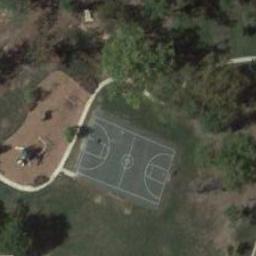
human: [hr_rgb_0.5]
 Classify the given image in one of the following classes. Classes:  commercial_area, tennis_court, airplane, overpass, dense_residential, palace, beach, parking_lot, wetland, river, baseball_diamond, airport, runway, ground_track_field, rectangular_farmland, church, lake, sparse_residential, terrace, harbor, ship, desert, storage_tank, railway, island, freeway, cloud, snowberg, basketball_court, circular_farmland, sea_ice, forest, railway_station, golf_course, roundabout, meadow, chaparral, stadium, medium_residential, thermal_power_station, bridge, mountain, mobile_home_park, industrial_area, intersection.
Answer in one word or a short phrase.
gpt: basketball_court